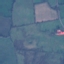
Land use / land cover: Pasture